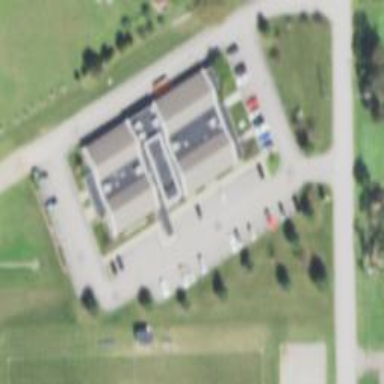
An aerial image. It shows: Healthcare clinic.